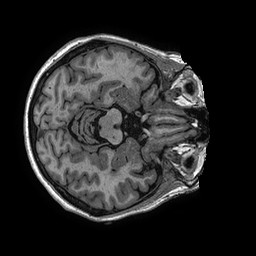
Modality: T1w
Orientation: axial
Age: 62
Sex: female
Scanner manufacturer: ge
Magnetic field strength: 3 T
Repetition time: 0.006952 s
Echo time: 0.00292 s